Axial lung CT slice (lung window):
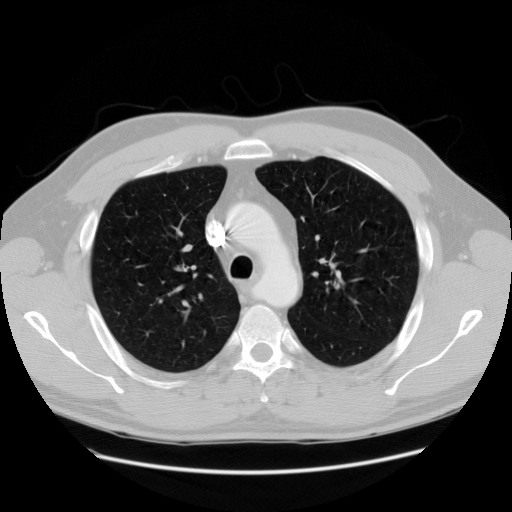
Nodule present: no